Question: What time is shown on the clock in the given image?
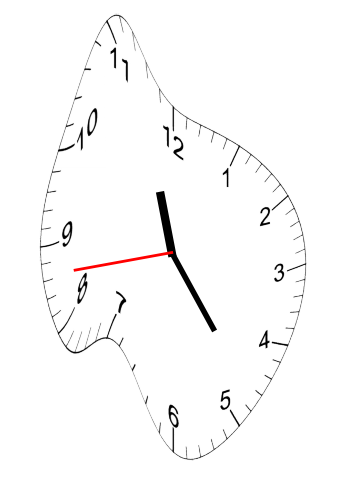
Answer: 11:23:43